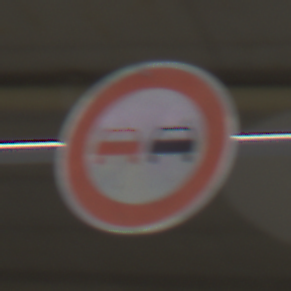
Verkehrszeichen: Ueberholverbot
Umgebung: Roofed, Urban
Tageszeit: Midday
Wetter: Overcast
Licht: Artificial
Jahreszeit: NotSpecified
Kontrast: MediumContrast